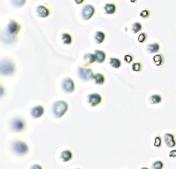
Label: Phaeocystis